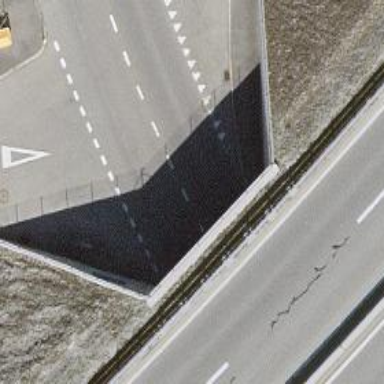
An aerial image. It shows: Primary highway passing through tunnel with asphalt surface.